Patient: sex M, age 68
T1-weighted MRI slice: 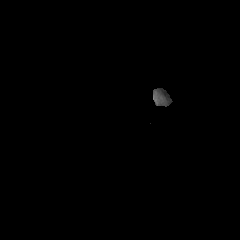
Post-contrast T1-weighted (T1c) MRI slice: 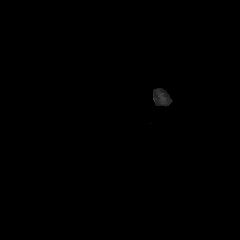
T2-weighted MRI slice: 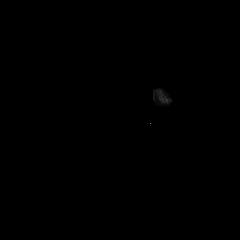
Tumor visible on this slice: no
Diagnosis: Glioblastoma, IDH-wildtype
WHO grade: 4